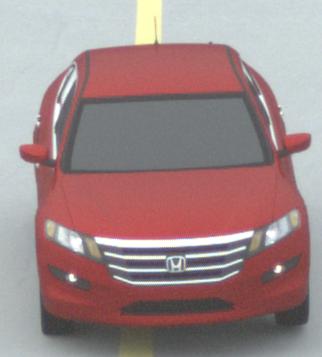
Make: Honda
Model: Crosstour
Detailed model: -
Model produced from: 2009
Model produced until: 2012
Doors: 4
Color: red
Road condition: dry road
Daytime: morning or afternoon
Contrast: low contrast